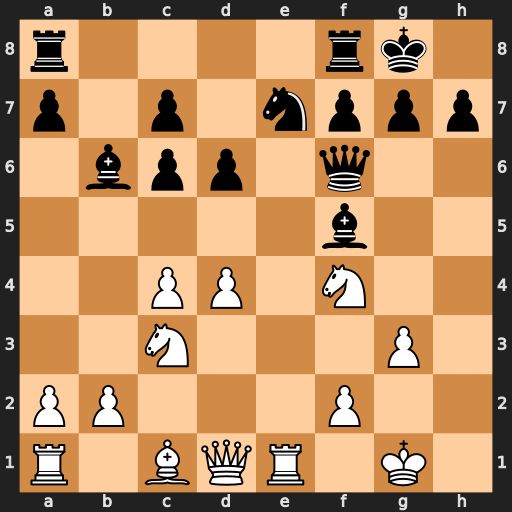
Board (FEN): r4rk1/p1p1nppp/1bpp1q2/5b2/2PP1N2/2N3P1/PP3P2/R1BQR1K1
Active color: w
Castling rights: -
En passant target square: -
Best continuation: Nh5 Qxd4 Qxd4 Bxd4 Rxe7